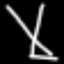
Label: hourglass